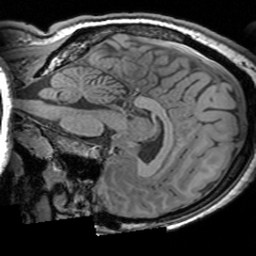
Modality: T1w
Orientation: sagittal
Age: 30
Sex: female
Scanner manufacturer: siemens
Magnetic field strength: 3 T
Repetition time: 1.63 s
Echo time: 0.00311 s